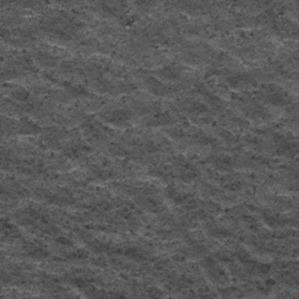
Label: frost